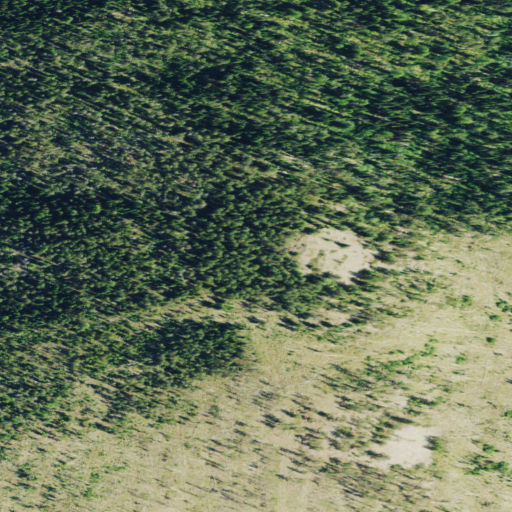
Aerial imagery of mountain in Montana named Bar Z Peak containing evergreen forest, shrub, and barren land